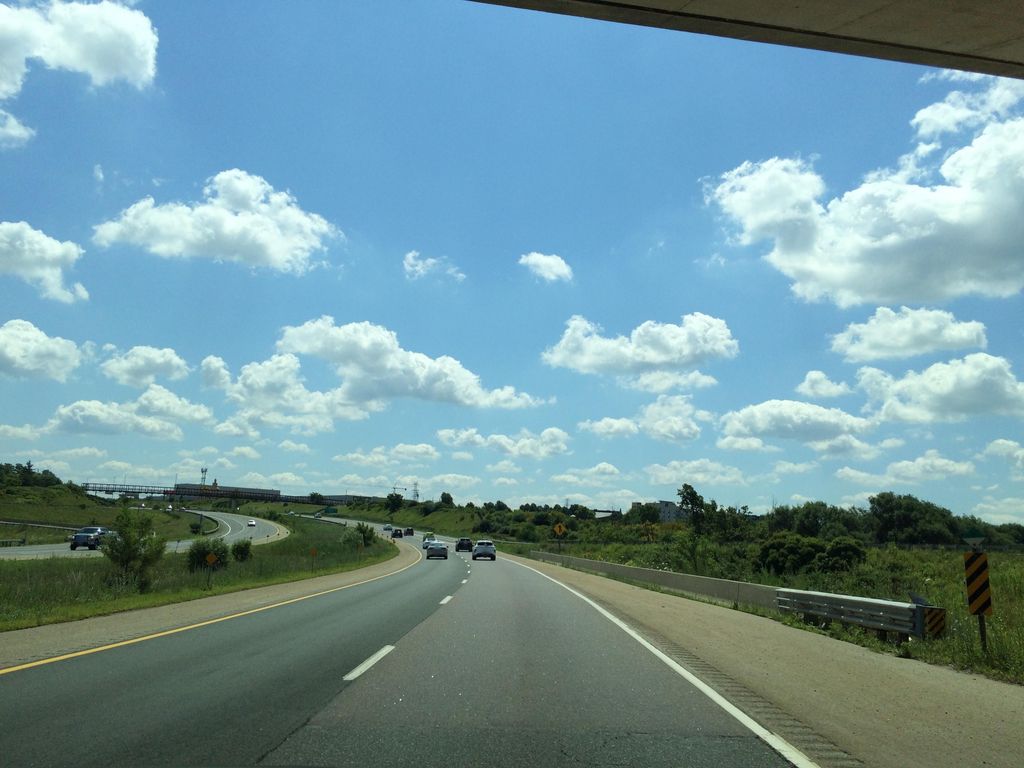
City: hamilton